Question: I need to add entity field as a hidden in my form
In the admin form with sonata I have:
'''
protected function configureFormFields(FormMapper $formMapper)
{
if ($this->getRoot()->getSubject()->getId()) {
$formMapper
->add('driverNight', 'hidden', array(), array('admin_code' => 'cab.admin.driver'))
->add('monday', 'checkbox', array('required' => false, "attr" => array('class' => 'checkbox-day'), 'label' => 'Monday', 'value' => '0'))
->add('tuesday', 'checkbox', array('required' => false, "attr" => array('class' => 'checkbox-day'), 'label' => 'Tuesday', 'value' => '0'))
->add('wednesday', 'checkbox', array('required' => false, "attr" => array('class' => 'checkbox-day'), 'label' => 'Wednesday', 'value' => '0'))
->add('thursday', 'checkbox', array('required' => false, "attr" => array('class' => 'checkbox-day'), 'label' => 'Thursday', 'value' => '0'))
->add('friday', 'checkbox', array('required' => false, "attr" => array('class' => 'checkbox-day'), 'label' => 'Friday', 'value' => '0'))
->add('saturday', 'checkbox', array('required' => false, "attr" => array('class' => 'checkbox-day'), 'label' => 'Saturday', 'value' => '0'))
->add('sunday', 'checkbox', array('required' => false, "attr" => array('class' => 'checkbox-day'), 'label' => 'Sunday', 'value' => '0'))
}
'''
Actually, no value in the input (see the inspect image)

How to make the driverNight field as hidden knowing that it is of type entity?
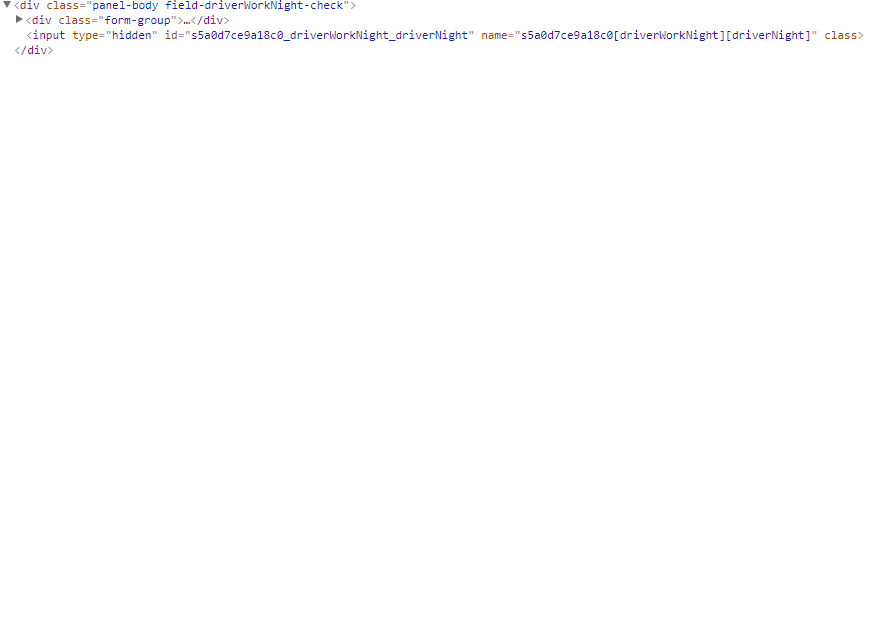
Answer: You could use a data transformer as detailed here: <URL>
I suggest that you create a transformer class which transforms the 'entity' to an 'int' in the view layer and reverses from 'int' to 'entity' in the model layer and the use the 'addModelTransformer' method in your config form.
1. Create the model Transformer class which implements Symfony\Component\Form\DataTransformerInterface and contains 2 methods transform and reverseTransform. This class could be constructed by passing 2 arguments: Entity manager and the user entity object that will be transformed to int.
.
'''
class DriverToIntTransformer implements DataTransformerInterface {
private $manager;
private $driver;
public function __construct(ObjectManager $manager, $oUser)
{
$this->manager = $manager;
$this->driver = $oUser;
}
public function transform($user)
{
if (null === $user) {
return $this->driver->getId();
}
return $user->getId();
}
public function reverseTransform($driverNumber)
{
if (!$driverNumber) {
return;
}
$oDriver = $this->manager
->getRepository('YourUserBundle:User')
// query for the driver with this id
->find($driverNumber);
if (null === $oDriver) {
throw new TransformationFailedException(sprintf(
'An user with number "%s" does not exist!',
$driverNumber
));
}
return $oDriver;
}
'''
2 call the transform method:
'''
if ($this->getRoot()->getSubject()->getId()) {
$driver = $this->getRoot()->getSubject()->getId();
$em = $this->container->get('doctrine.orm.entity_manager');
$oDriver = $em->getRepository('YourUserBundle:User')->find($driver);
$formMapper
->add('driverNight', 'hidden', array(), array('admin_code' => 'cab.admin.driver'));
$formBuilder = $formMapper->getFormBuilder();
$formBuilder->get('driverNight')->addModelTransformer(new DriverToIntTransformer($em, $oDriver));
$formMapper
->add('monday', 'checkbox', array('required' => false, "attr" => array('class' => 'checkbox-day'), 'label' => 'Monday', 'value' => '0'));//.....
}
'''